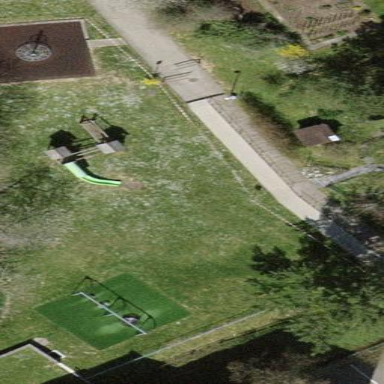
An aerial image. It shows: Lovely park for leisure and relaxation.